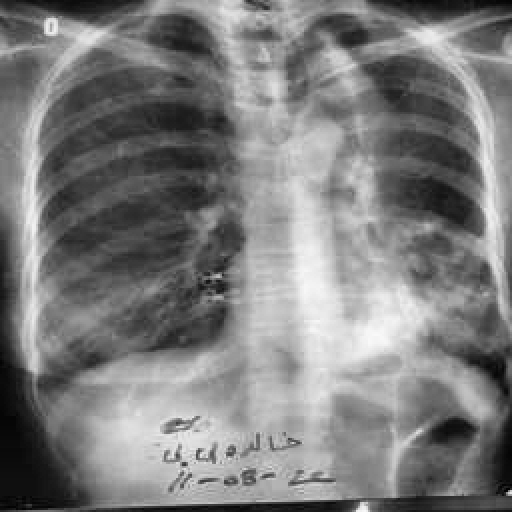
Finding: TUBERCULOSIS